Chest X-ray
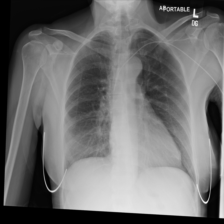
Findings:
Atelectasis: negative
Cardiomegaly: negative
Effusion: negative
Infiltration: negative
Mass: negative
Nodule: negative
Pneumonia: negative
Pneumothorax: negative
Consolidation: negative
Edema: negative
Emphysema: negative
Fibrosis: negative
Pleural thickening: negative
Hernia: negative